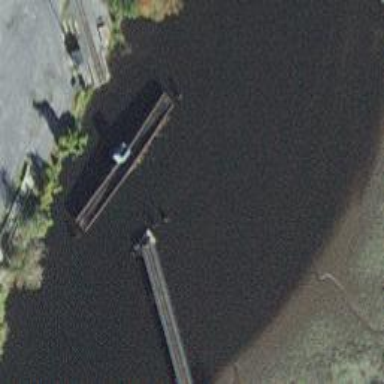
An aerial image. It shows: Swing bridge for railway crossing.